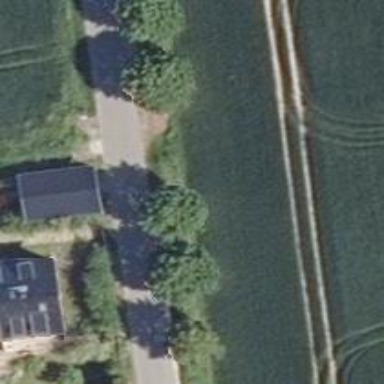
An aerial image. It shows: Residential road with asphalt surface.